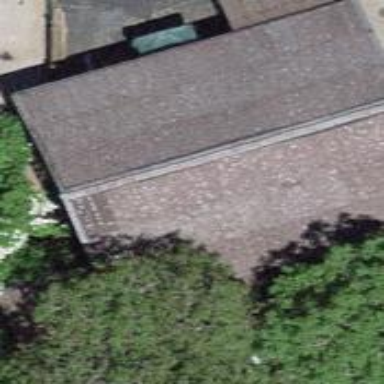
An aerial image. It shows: Shed.